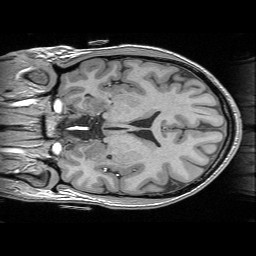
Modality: T1w
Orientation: coronal